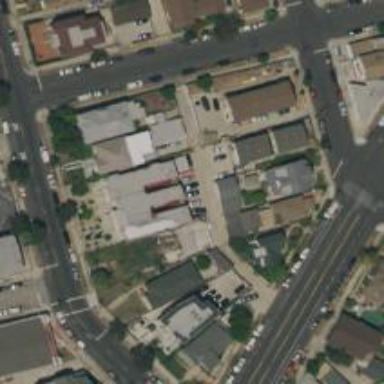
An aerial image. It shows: Alley classified as service road.